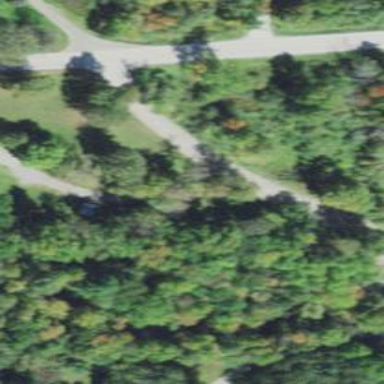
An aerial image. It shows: Driveway.